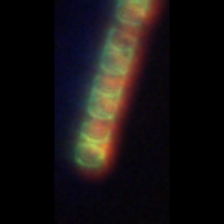
Taxon: Skeletonema
Group: Diatoms